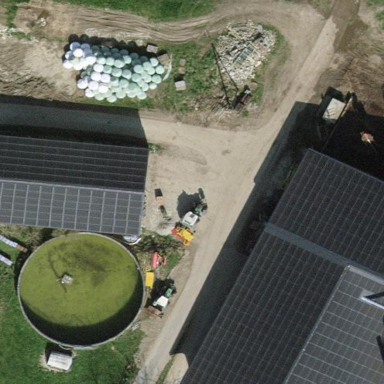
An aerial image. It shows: Solar power generator utilizing photovoltaic technology with solar photovoltaic panels.